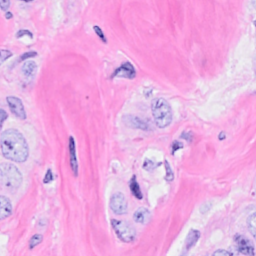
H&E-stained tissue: Breast